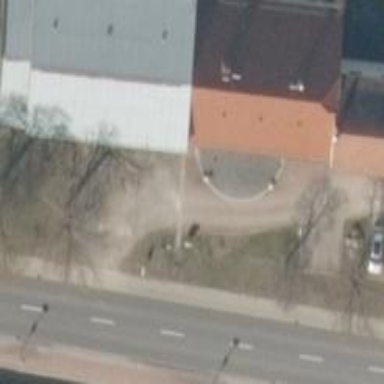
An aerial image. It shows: Restaurant.